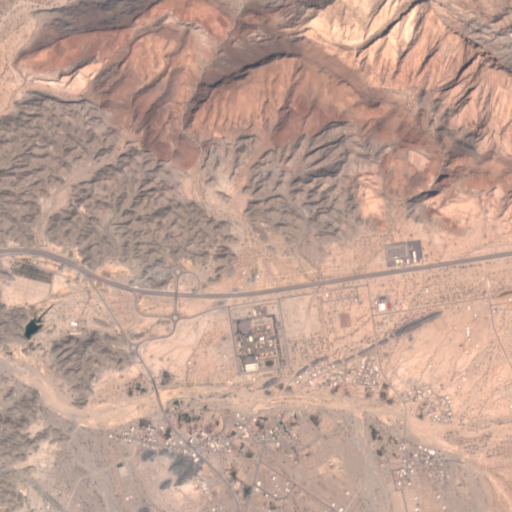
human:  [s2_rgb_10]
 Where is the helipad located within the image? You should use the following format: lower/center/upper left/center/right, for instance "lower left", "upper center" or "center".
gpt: The helipad is located in the center of the image.
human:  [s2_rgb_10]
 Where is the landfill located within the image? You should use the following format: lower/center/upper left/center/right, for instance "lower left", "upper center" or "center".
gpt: The landfill is located in the center of the image.
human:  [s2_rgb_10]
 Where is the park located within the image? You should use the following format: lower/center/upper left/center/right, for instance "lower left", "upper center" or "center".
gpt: The park is located in the center of the image.
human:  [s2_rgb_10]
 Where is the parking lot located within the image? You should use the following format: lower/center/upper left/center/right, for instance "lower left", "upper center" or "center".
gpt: The parking lot is located in the lower center of the image.
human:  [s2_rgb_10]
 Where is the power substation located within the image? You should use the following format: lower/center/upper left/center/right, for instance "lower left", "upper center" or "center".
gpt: The power substation is located in the center right of the image.
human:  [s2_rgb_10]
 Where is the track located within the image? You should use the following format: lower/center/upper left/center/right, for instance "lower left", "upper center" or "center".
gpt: The track is located in the lower center of the image.
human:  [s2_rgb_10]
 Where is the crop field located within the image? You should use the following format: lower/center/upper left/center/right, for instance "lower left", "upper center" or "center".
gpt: There is no crop field in the image.